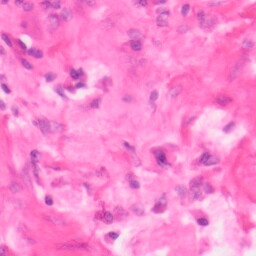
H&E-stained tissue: Colon